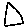
Label: triangle